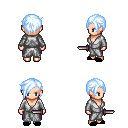
a pixel art fantasy rpg character, female body template, human, light skin, white robe, magenta pants, white cyan pixie cut hairstyle, black slippers, dagger, four views (front, back, left, right), 2x2 character sprite sheet, small pixel art, hard edges, no anti-aliasing